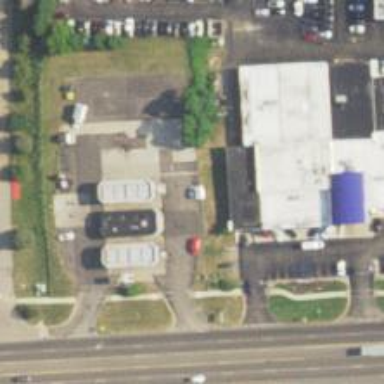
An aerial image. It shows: Convenience shop.